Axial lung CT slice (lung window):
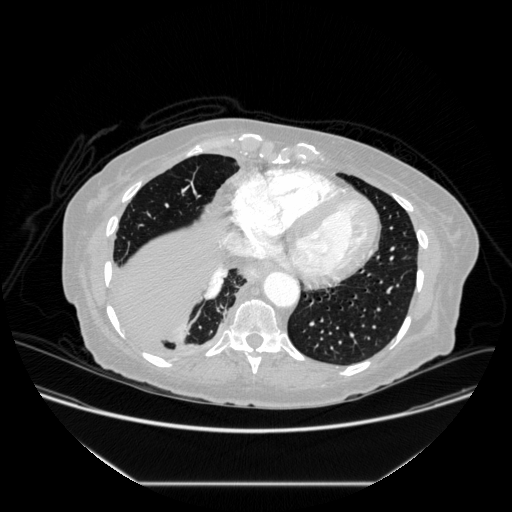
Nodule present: no